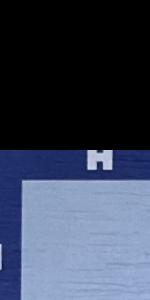
Label: Empty